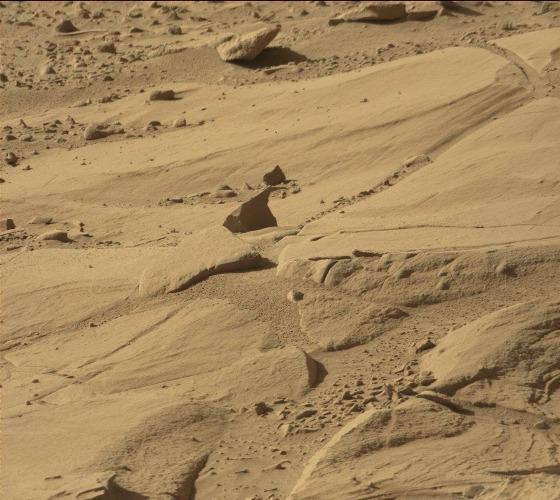
Terrain classes present: Bedrock, Gravel / Sand / Soil, Rock, Shadow